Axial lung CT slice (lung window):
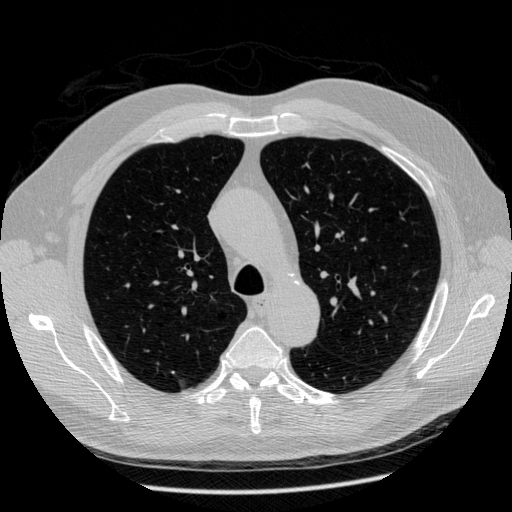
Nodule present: yes
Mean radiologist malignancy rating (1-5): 1